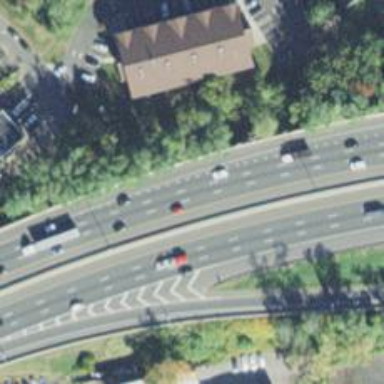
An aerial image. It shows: Asphalt motorway.